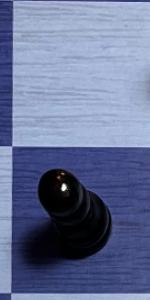
Label: Pawn_Black